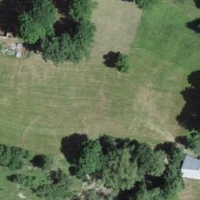
EUNIS habitat code: 52
Species observed at this site:
Garrulus glandarius